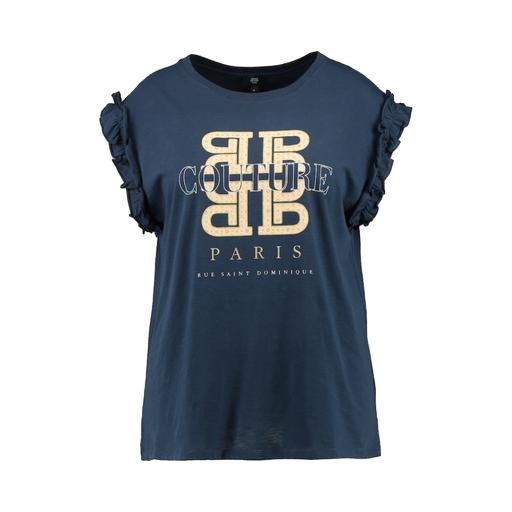
blue plus size printed t-shirt only macy, blue printed contrast t-shirt only macy, blue women's ruffle t-shirt, white background